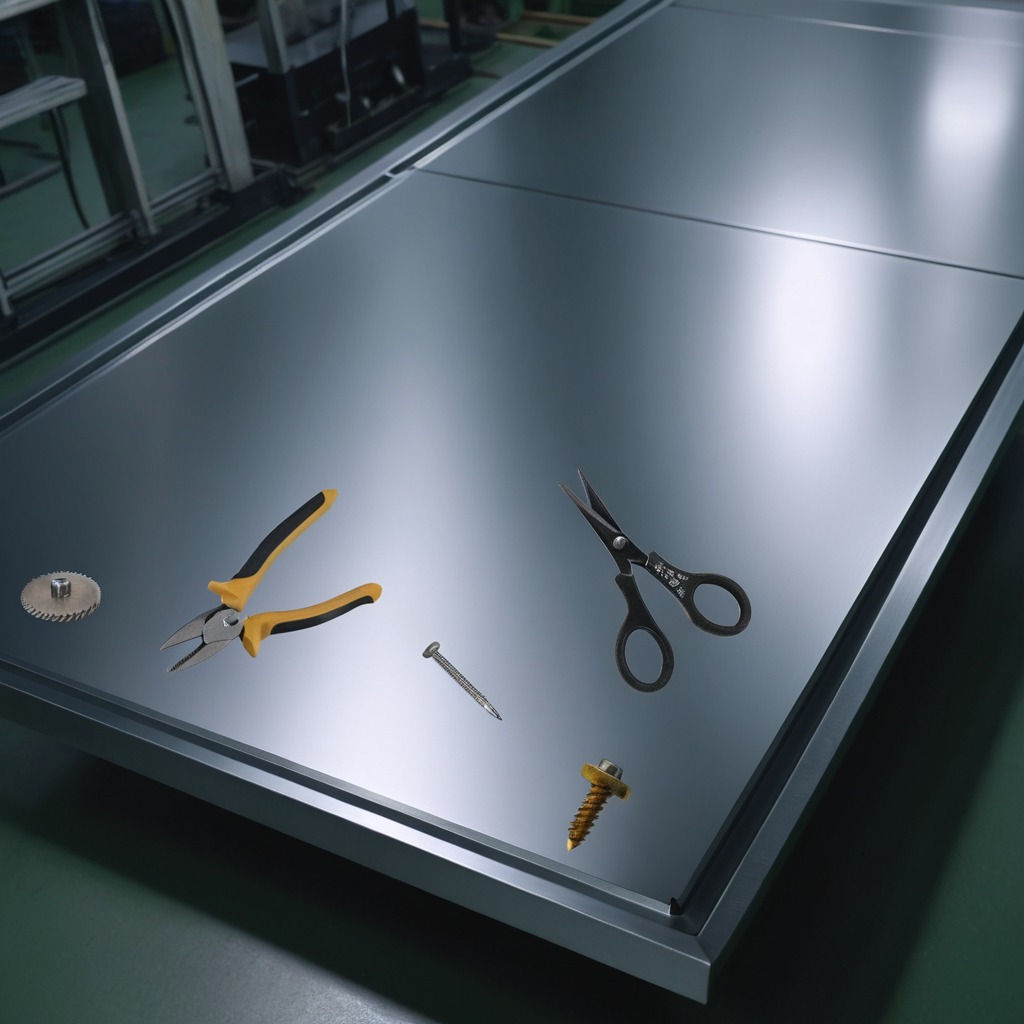
A steel gear with teeth, a metal machine screw, an iron nail, pliers, and a pair of scissors are lying on a metal table in a machine shop under fluorescent lights.